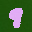
Label: 9